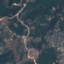
Label: HerbaceousVegetation